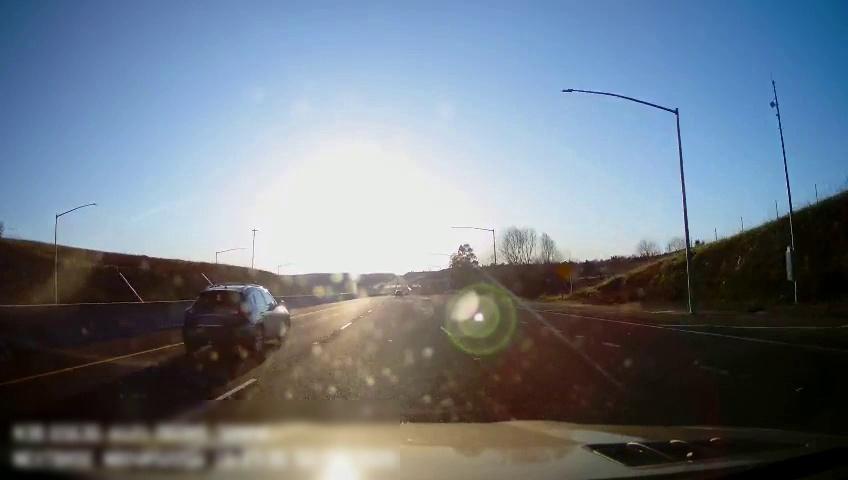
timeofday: Day
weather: Sunny
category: Drivable Space
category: Vehicles | Car
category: Lanes | Alternate Lane
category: Lanes | Alternate Lane
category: Lanes | Current Lane
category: Lanes | Current Lane
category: Lanes | Alternate Lane
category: Traffic | Signs